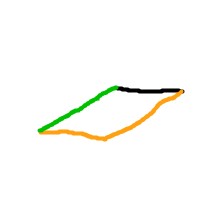
Shape: parallelogram